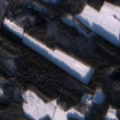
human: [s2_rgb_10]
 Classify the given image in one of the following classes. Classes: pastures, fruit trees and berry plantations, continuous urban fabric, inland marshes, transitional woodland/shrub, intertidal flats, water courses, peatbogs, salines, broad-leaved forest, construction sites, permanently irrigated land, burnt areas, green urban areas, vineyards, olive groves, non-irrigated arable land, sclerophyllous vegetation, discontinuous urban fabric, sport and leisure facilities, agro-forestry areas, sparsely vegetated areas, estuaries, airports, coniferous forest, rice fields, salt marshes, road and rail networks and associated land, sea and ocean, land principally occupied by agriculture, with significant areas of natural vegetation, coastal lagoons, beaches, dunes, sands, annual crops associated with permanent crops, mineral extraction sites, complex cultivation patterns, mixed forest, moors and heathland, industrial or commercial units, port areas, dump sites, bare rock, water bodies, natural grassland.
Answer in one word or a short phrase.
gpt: non-irrigated arable land, broad-leaved forest, coniferous forest, mixed forest